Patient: sex M, age 65
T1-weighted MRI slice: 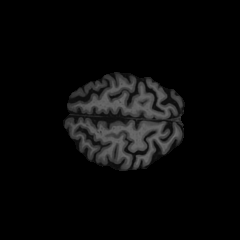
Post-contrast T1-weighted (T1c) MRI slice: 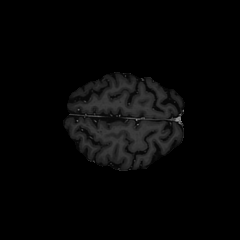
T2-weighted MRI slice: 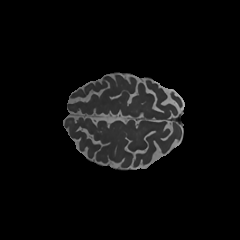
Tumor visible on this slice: no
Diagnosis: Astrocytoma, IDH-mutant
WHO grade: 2